Interaction volume radius: 10 \u00c5
Interaction volume height: 15 \u00c5
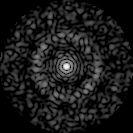
Disorder parameter: 0.8734